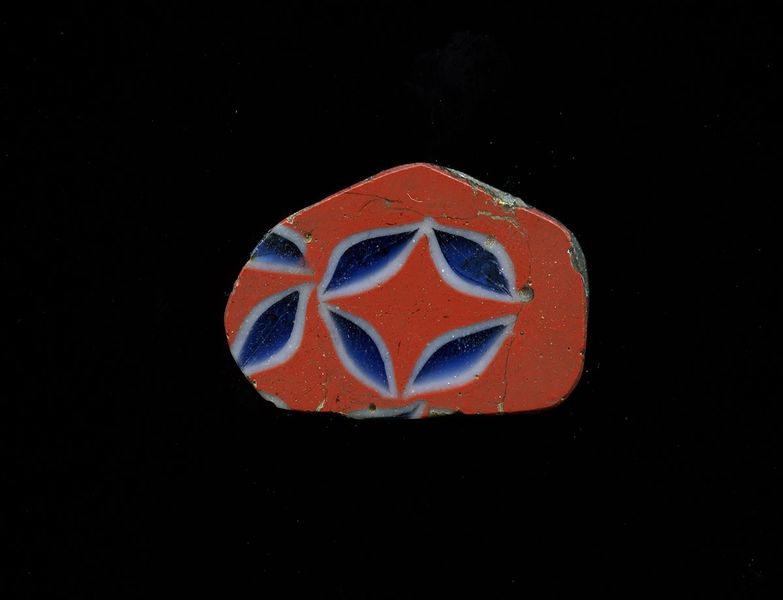
Titel: Mosaikglasfragment
Standort: Hamburg
Institution: Museum für Kunst und Gewerbe Hamburg
Schlagwörter: glas, antike, technik, mosaik, wandschmuck, kaiserzeit, bodenbeläge, frühe kaiserzeit, prinzipat, römische, millefiori, mittlere, späte